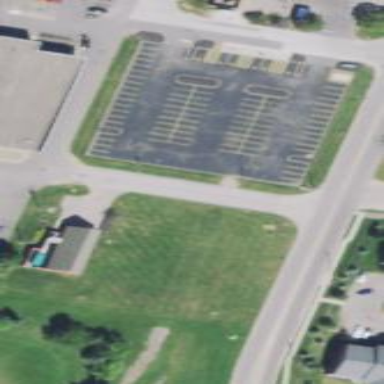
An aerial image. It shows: Parking area with park and ride facility. The surface of the parking area is designated for this purpose.